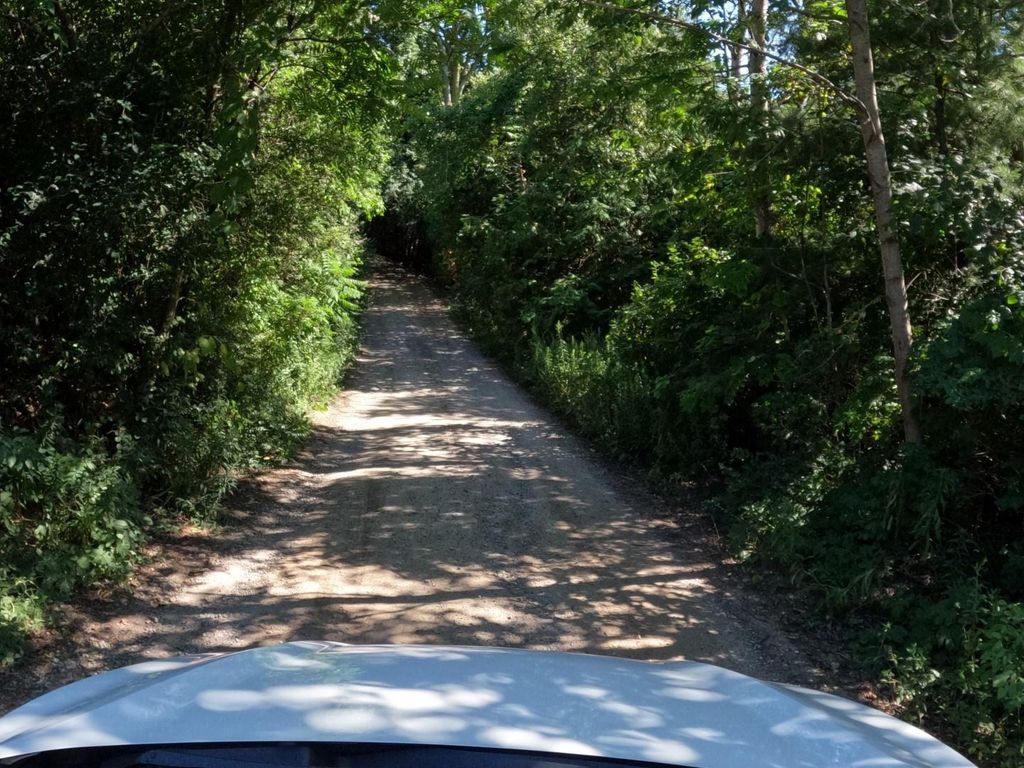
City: kitchener-waterloo